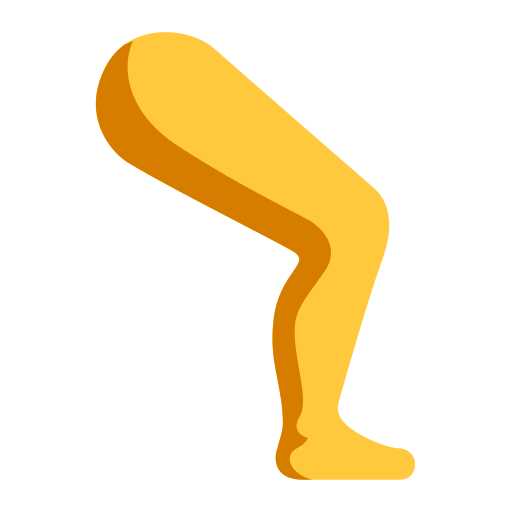
leg flat default